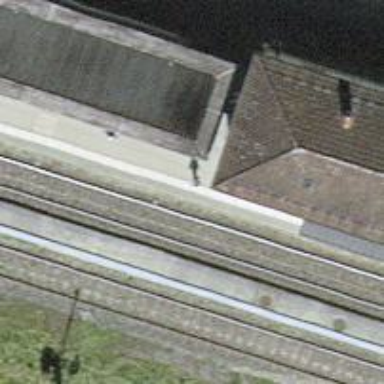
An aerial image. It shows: Public transport stop position along the railway.